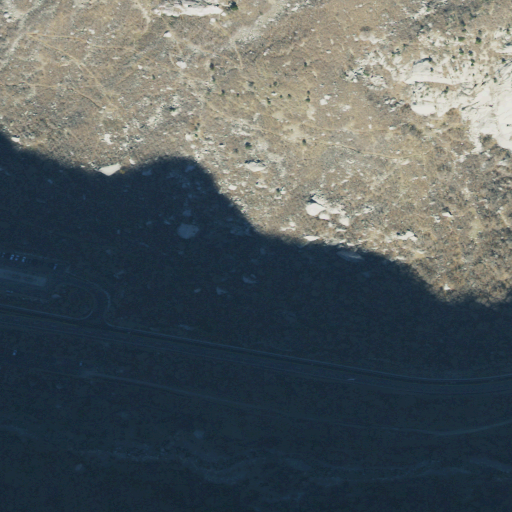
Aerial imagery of valley in Utah named Little Cottonwood Canyon containing shrub, deciduous forest, open development, low intensity development, evergreen forest, and medium intensity development